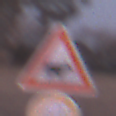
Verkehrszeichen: ViehtriebLinks
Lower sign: VerbotUeberholenEinspurigeFahrzeuge
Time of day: SunriseSunset
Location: Outdoor (Nature)
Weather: Clear
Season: NotSpecified
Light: Natural